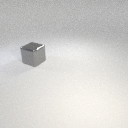
large gray metal cube